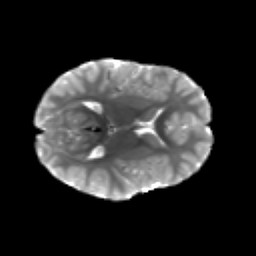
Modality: T2w
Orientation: axial
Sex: male
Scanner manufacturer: siemens
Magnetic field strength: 3 T
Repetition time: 5 s
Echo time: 0.071 s